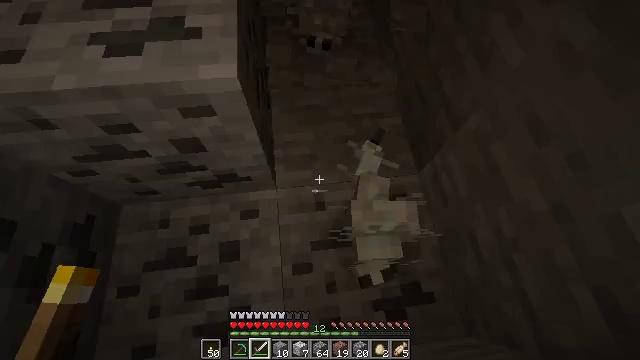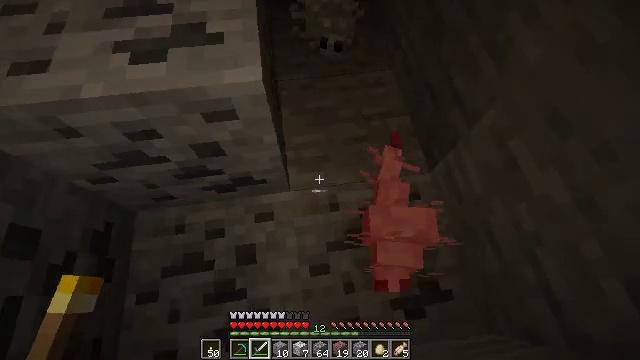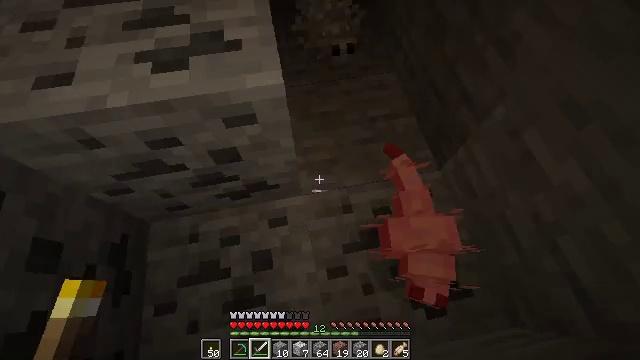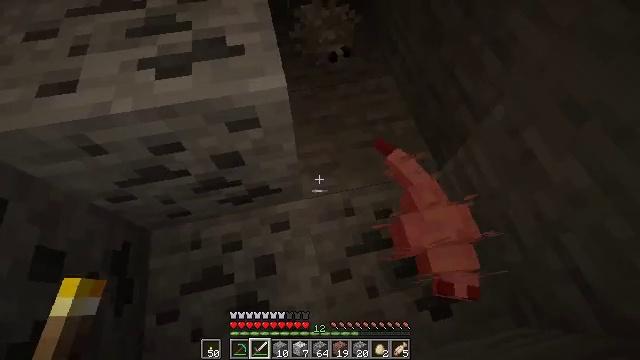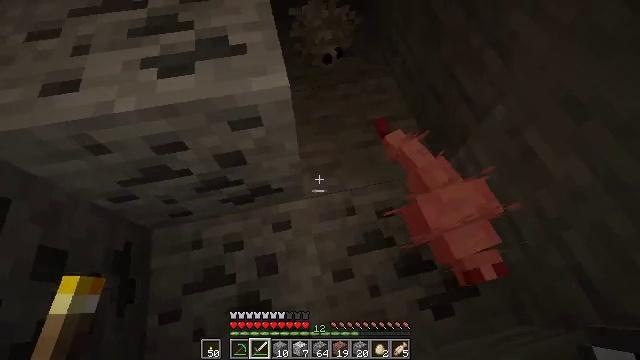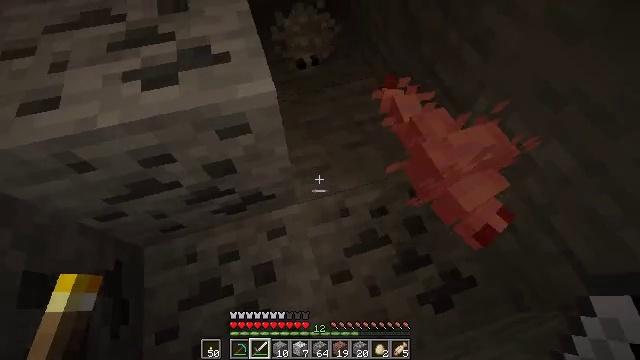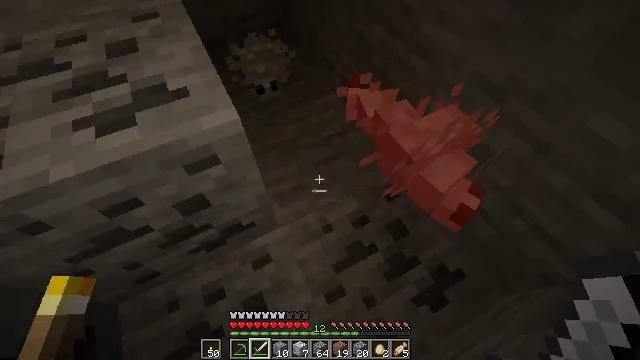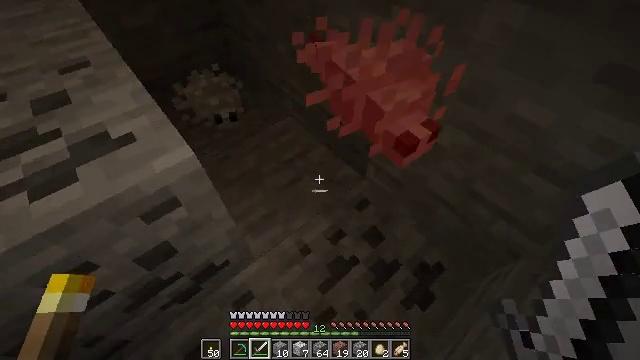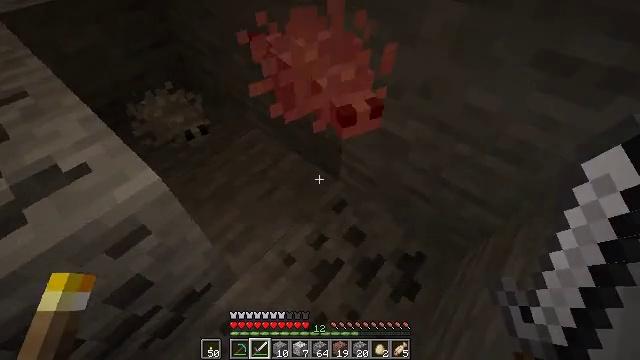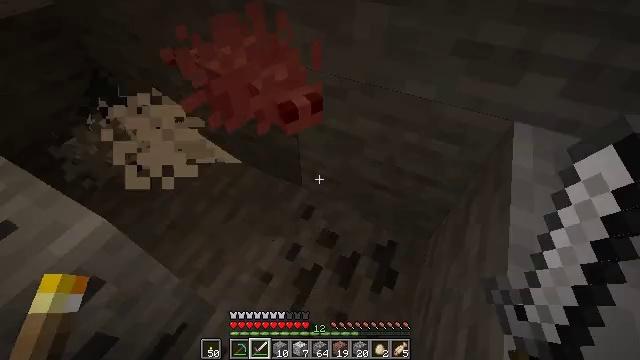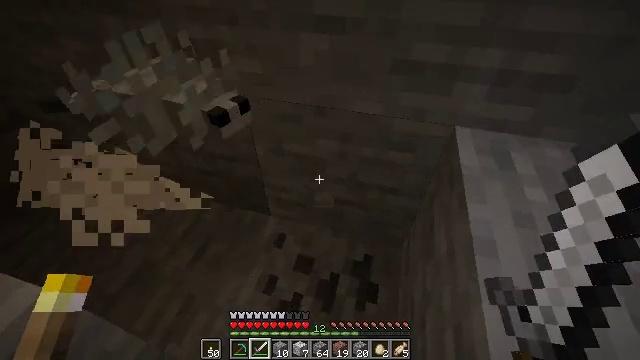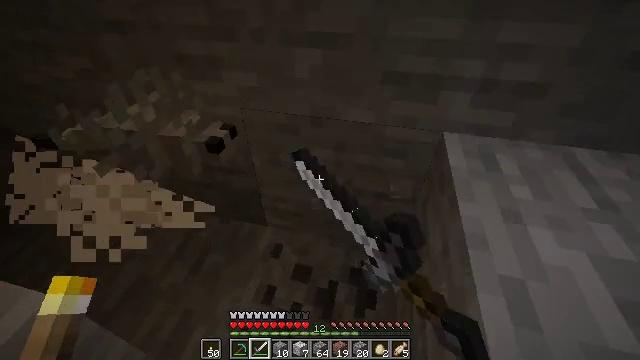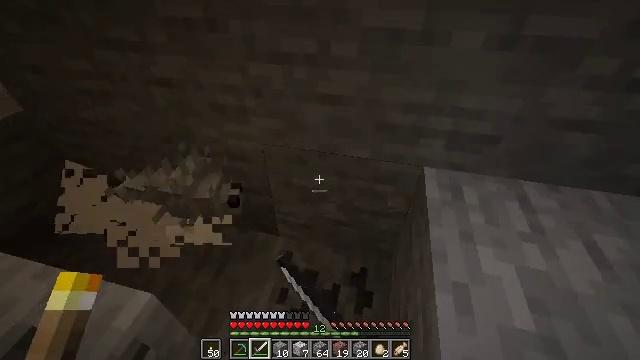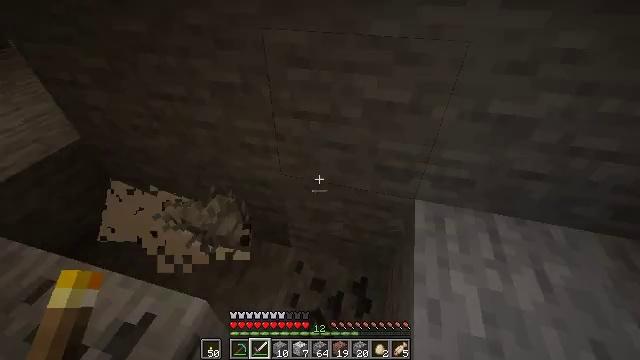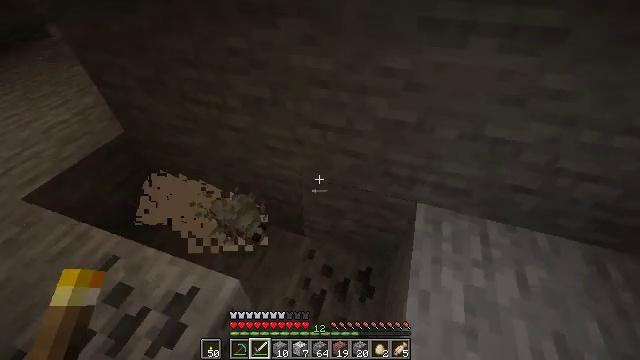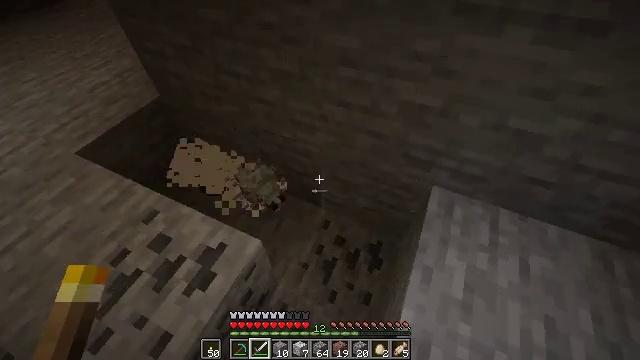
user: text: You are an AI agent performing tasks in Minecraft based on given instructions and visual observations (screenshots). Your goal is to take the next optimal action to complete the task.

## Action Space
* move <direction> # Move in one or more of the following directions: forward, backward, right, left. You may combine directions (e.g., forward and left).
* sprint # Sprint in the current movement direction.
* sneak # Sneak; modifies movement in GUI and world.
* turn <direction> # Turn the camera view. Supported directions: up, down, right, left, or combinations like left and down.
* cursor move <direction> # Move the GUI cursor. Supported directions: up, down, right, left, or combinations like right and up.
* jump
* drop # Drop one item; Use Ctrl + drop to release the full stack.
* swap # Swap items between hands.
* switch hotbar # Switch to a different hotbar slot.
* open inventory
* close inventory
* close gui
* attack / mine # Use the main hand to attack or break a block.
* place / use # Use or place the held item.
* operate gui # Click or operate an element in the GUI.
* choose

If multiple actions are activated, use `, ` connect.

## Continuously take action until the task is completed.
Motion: motion action
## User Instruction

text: Fight against silverfish.
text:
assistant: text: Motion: no_op
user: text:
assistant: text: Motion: turn up
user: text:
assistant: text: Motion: turn up
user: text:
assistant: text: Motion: no_op
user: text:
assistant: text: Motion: turn right and up
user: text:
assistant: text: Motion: turn right and up
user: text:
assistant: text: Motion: turn right and up
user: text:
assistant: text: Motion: turn right and up
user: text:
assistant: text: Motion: turn right and up
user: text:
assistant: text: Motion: turn right and up, attack / mine
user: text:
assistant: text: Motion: move back, turn right and up, attack / mine
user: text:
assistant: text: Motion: move back, jump
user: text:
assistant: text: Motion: move back, turn left, jump
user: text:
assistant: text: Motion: move back, turn left and down, jump
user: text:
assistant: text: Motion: move back, turn left and down, jump
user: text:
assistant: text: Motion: move back, turn left and down, jump
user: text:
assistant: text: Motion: move back, turn left and down, attack / mine, jump
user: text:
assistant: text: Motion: move back, attack / mine
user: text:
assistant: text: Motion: move back and move right, attack / mine
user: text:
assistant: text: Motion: move back and move right, turn left and up
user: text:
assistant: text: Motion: move right, turn left and up
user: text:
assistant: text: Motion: move right, turn left
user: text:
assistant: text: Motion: no_op
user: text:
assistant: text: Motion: no_op
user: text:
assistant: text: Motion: no_op
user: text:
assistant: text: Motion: move right
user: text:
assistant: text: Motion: move forward and move right, turn left
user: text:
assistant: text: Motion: move forward and move right, turn left
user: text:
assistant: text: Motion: move forward and move right, turn left
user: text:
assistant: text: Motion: move forward and move right, turn left